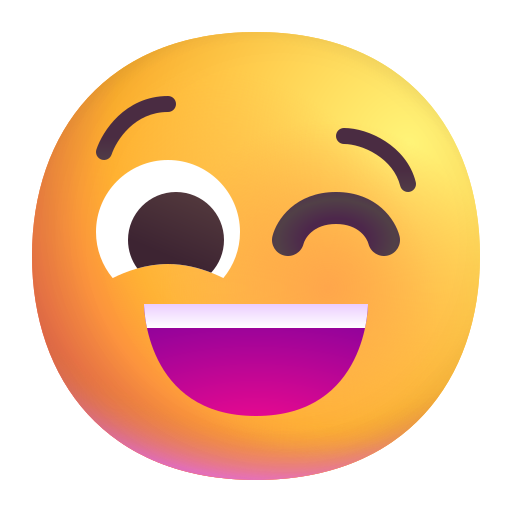
winking face color